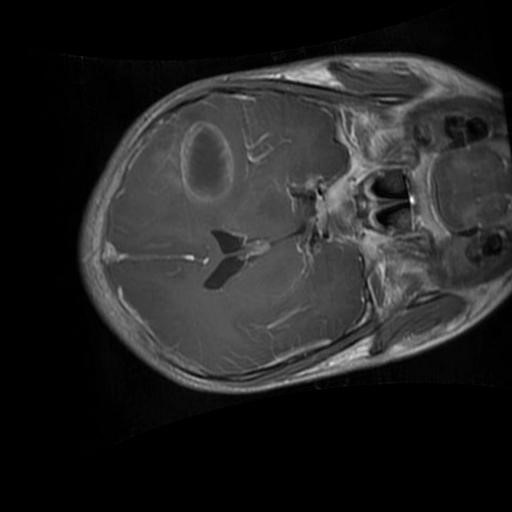
Label: brain_glioma